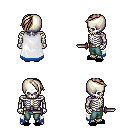
a pixel art fantasy rpg character, male body template, skeleton, white trimmed cape, teal pants, white blonde long mohawk hairstyle, black slippers, dagger, four views (front, back, left, right), 2x2 character sprite sheet, small pixel art, hard edges, no anti-aliasing